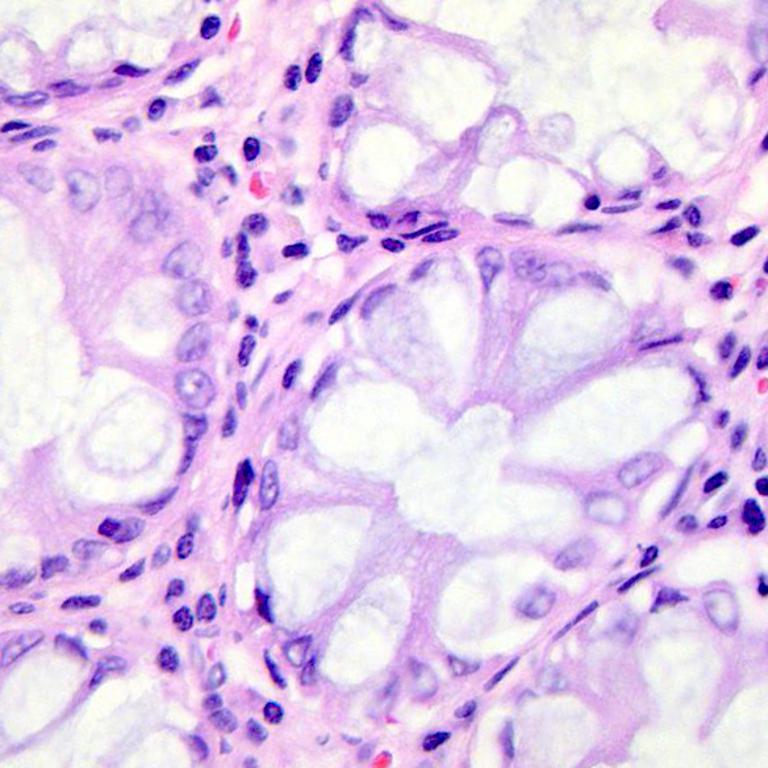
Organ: colon
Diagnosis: benign